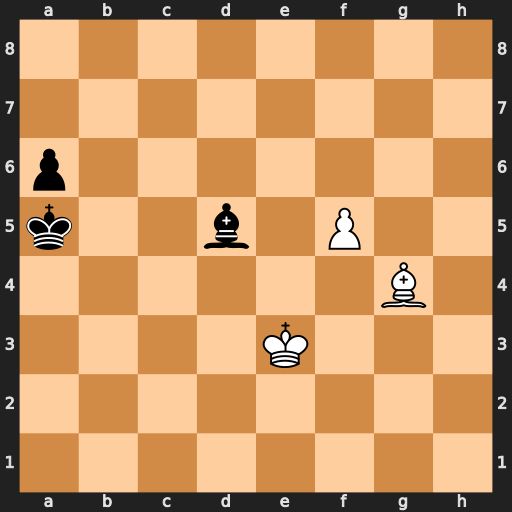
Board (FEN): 8/8/p7/k2b1P2/6B1/4K3/8/8
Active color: w
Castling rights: -
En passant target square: -
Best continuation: Kd4 Ba2 Kc5 Bb1 f6